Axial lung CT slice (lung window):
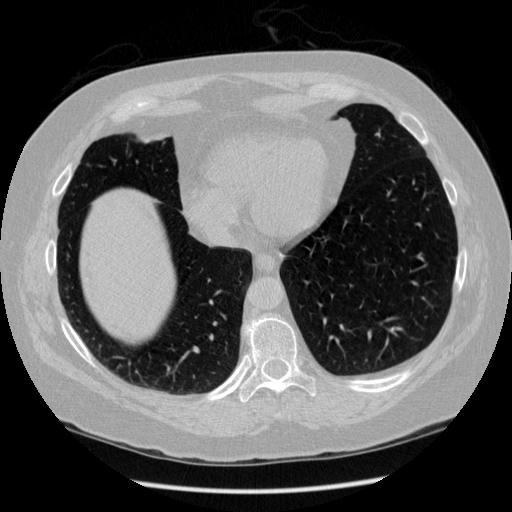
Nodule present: no